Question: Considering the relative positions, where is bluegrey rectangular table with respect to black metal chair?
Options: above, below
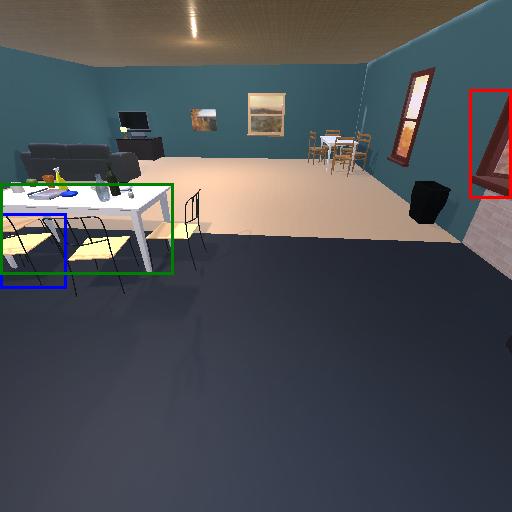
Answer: above